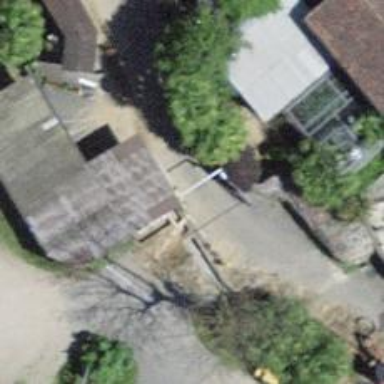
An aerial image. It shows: Surveillance system is in place.